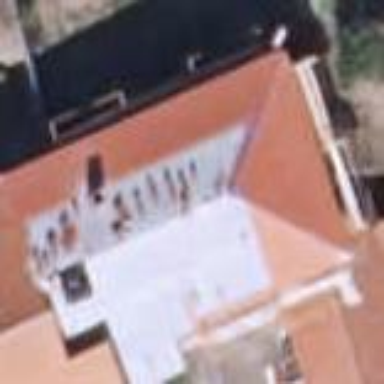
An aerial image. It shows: Simple house.